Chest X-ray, AP view. Patient: 82 years old, sex F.
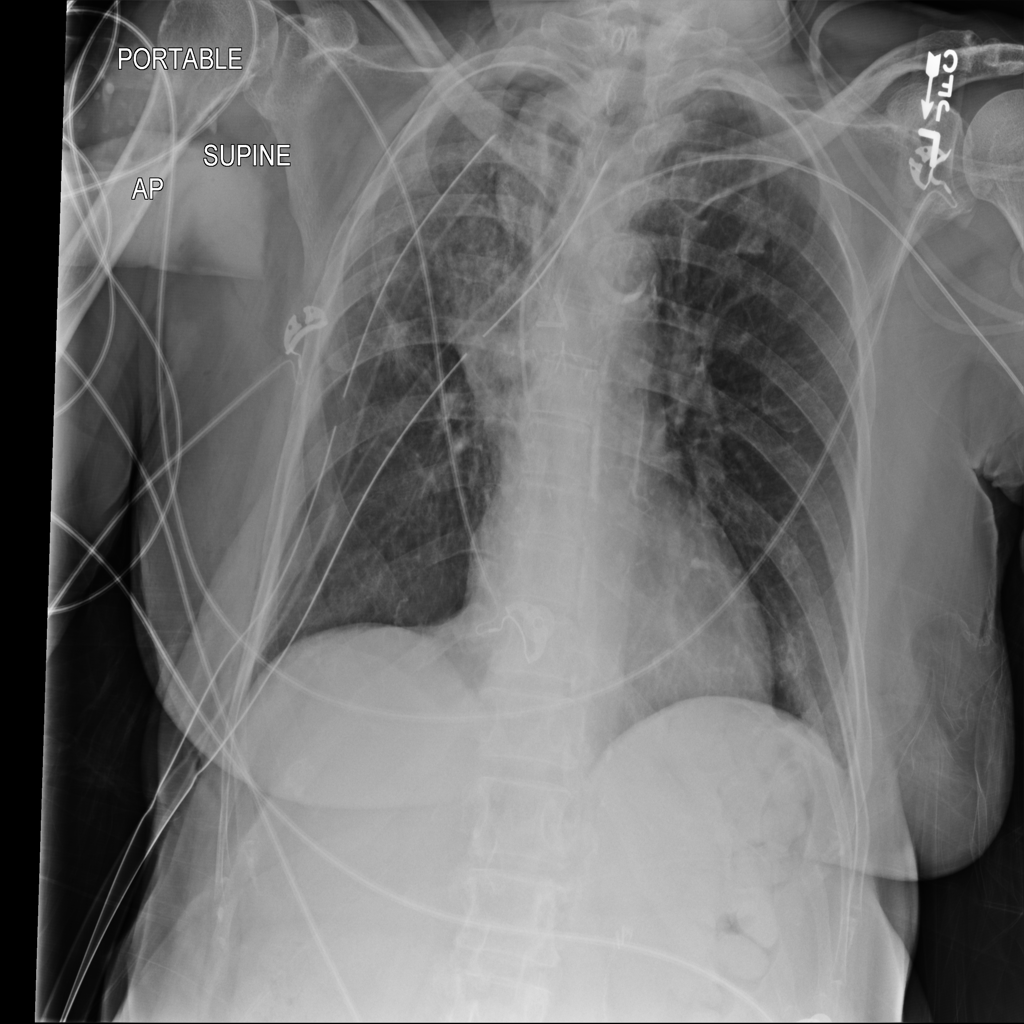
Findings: Emphysema